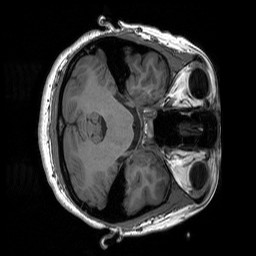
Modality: T1w
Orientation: axial
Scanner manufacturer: siemens
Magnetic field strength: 3 T
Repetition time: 1.76 s
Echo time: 0.0022 s